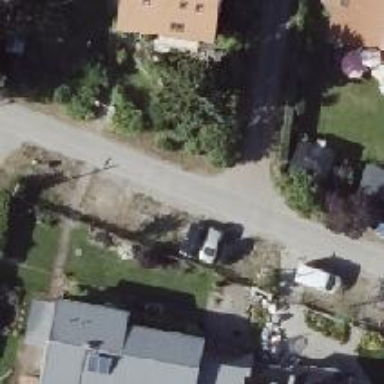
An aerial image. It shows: Residential road.